A scalogram (wavelet time-scale view) of one vibration snapshot from a rotating machine is shown. Classify the rotor condition as one of: normal, misalignment, unbalance, looseness.
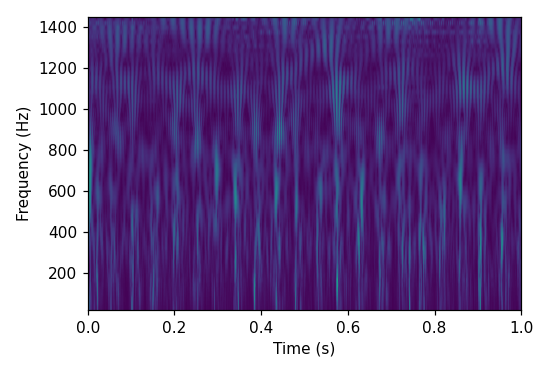
Answer: looseness